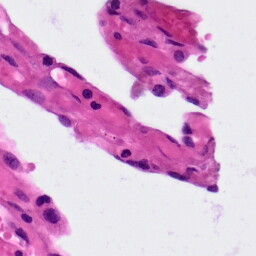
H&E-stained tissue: Lung